Question: How to adjust the scrollviewer stick with windows side ? please refer to the diagrams have a clearer visual. The scrollbar will resize based on windows accordingly.

'''
<ScrollViewer Height="600" HorizontalAlignment="Left" VerticalAlignment="Top">
<Grid>
<Grid.ColumnDefinitions>
<ColumnDefinition Width="20" />
<ColumnDefinition Width="*" />
</Grid.ColumnDefinitions>
<GroupBox Grid.Column="1" Header="A 1" HorizontalAlignment="Left" VerticalAlignment="Top">
<StackPanel Orientation="Vertical">
//GroupBox A
//GroupBox B
<StackPanel Orientation="Horizontal">
<GroupBox Header="C" Margin="0, 10, 0, 0" Width="600">
<Grid Margin="5, 0, 5, 0">
<Grid.ColumnDefinitions>
<ColumnDefinition Width="120" />
<ColumnDefinition Width="105" />
<ColumnDefinition Width="35" />
<ColumnDefinition Width="*" />
<ColumnDefinition Width="120" />
<ColumnDefinition Width="105" />
<ColumnDefinition Width="35" />
</Grid.ColumnDefinitions>
<Grid.RowDefinitions>
<RowDefinition Height="*" />
</Grid.RowDefinitions>
<TextBlock Grid.Row="0" Grid.Column="0" Text="D" Margin="0, 10, 0, 0" HorizontalAlignment="Left" VerticalAlignment="Center" />
<TextBox Grid.Row="0" Grid.Column="1" Margin="0, 10, 0, 0" Height="25" />
<Button Grid.Row="0" Grid.Column="4" Grid.RowSpan="2" Content="Okay" Margin="0, 10, 0, 0" Width="90" Height="25" HorizontalAlignment="Left" />
</Grid>
</GroupBox>
</StackPanel>
</StackPanel>
</GroupBox>
</Grid>
</ScrollViewer>
'''
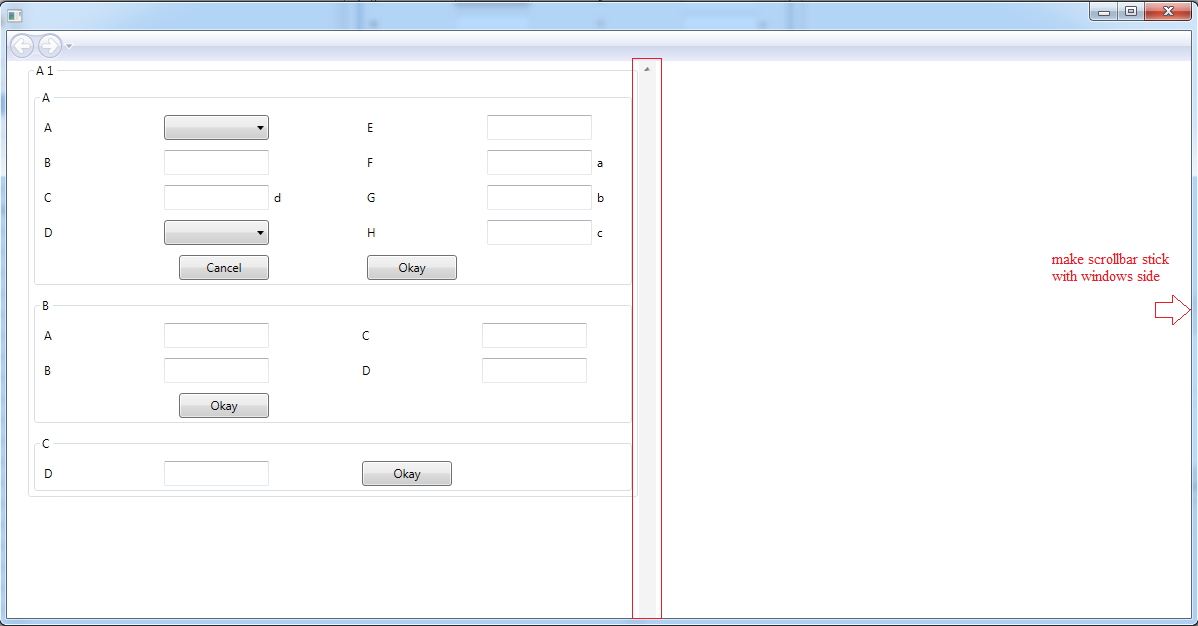
Answer: Remove the HorizontalAlignment="Left" from the ScrollViewer in your XAML